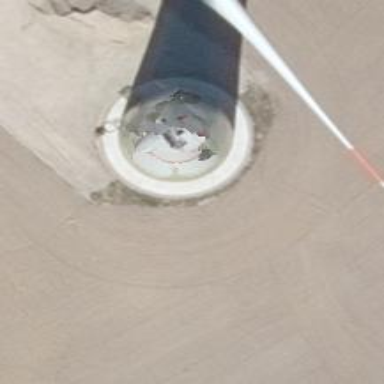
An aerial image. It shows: Wind generator using wind turbines of horizontal axis.